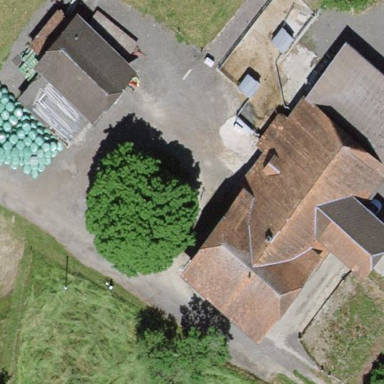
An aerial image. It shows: Farm building.